Field crop: tomato
Growth stage: 1
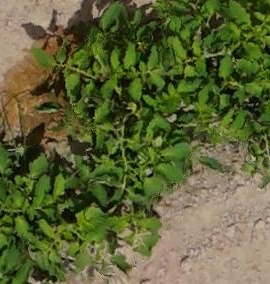
Species: tomato